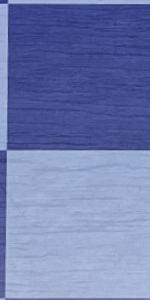
Label: Empty